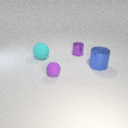
small purple rubber sphere to the left of small purple metal cylinder